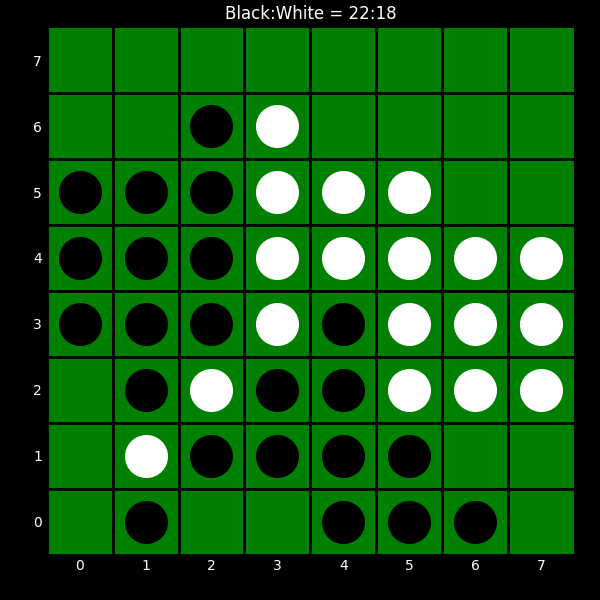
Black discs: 22
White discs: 18